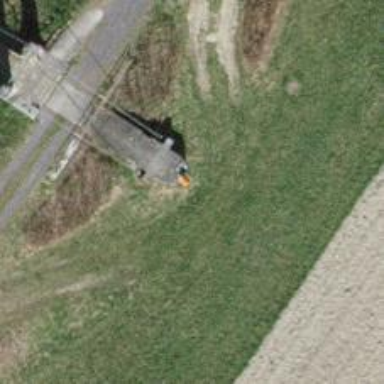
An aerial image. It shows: Pole supporting pipeline marker with roof cover.